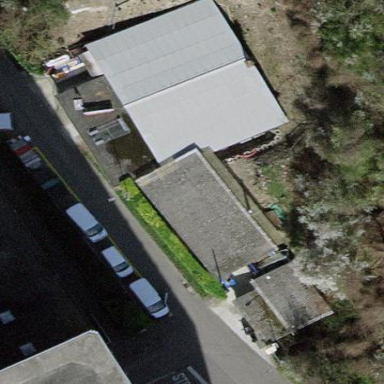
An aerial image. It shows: View of roof of building.